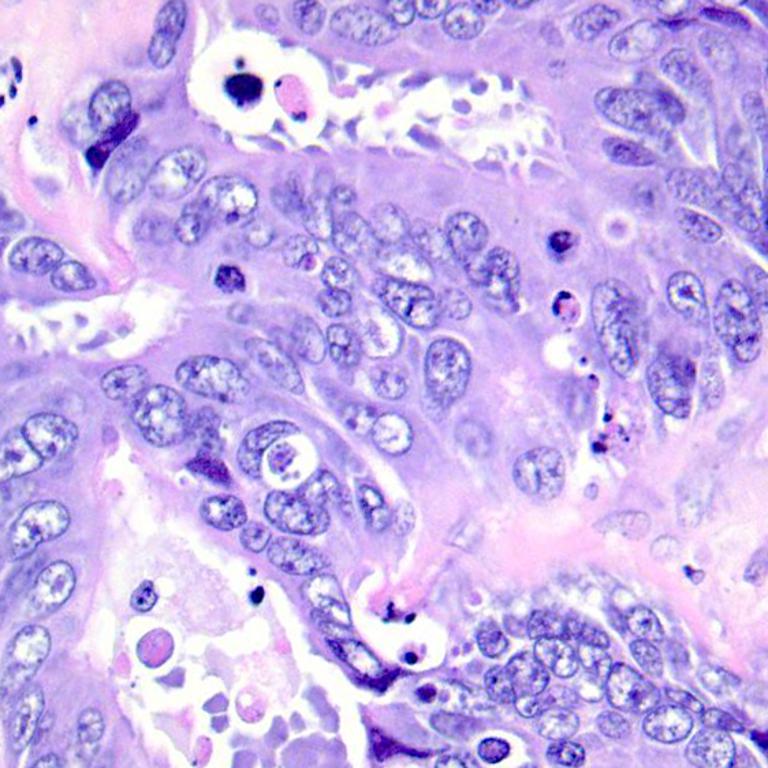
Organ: colon
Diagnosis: adenocarcinomas